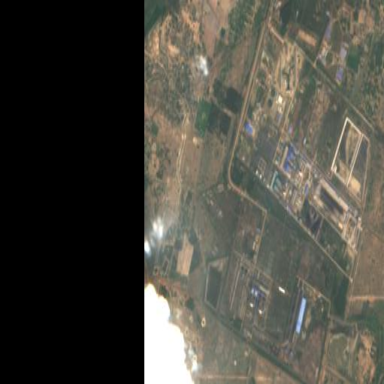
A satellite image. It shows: Industrial area with coal power plant.